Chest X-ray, AP view. Patient: 54 years old, sex F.
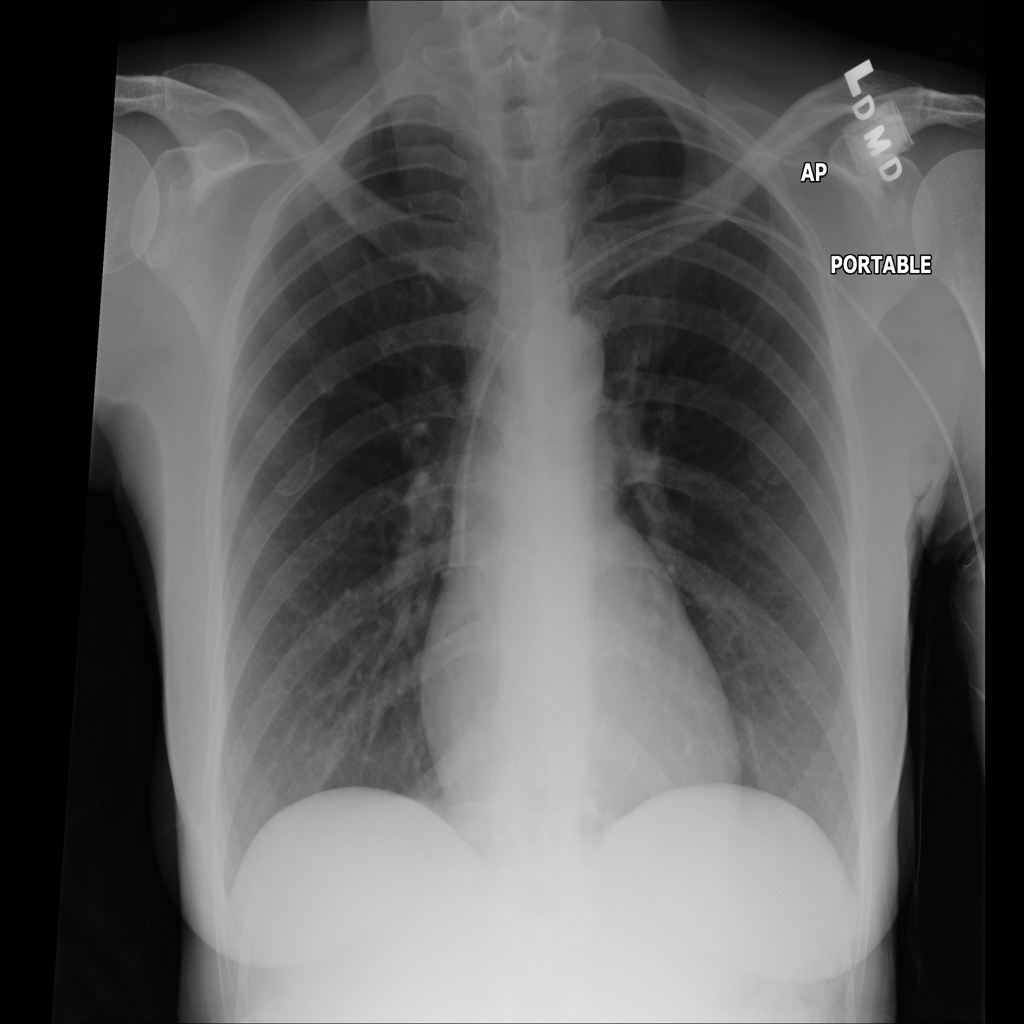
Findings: No Finding